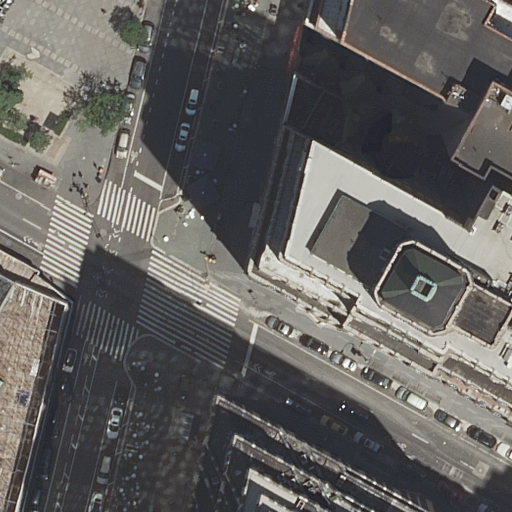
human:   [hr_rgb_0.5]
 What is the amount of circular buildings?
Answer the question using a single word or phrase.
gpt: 0

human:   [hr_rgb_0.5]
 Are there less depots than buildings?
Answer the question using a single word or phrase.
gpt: yes

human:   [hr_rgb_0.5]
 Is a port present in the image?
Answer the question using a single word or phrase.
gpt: no

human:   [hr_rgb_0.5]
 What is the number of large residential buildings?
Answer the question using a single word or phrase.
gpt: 3

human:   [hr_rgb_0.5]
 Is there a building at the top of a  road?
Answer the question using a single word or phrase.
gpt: yes

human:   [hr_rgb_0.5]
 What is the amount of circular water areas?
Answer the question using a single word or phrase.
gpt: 0

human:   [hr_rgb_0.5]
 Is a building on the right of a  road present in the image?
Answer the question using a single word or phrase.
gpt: yes

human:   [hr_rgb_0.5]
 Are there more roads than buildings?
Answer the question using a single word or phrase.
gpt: no

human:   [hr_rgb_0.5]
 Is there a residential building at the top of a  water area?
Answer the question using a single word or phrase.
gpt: no

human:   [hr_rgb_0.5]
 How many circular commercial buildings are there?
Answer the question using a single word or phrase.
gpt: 0

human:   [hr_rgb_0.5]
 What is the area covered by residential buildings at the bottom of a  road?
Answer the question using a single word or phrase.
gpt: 527m2

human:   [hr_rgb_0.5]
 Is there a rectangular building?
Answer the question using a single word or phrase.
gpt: yes

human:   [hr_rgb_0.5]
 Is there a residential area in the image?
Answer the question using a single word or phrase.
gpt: no

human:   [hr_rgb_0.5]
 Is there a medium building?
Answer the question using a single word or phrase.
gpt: yes

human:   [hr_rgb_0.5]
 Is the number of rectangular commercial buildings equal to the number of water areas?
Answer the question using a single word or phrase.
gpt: yes

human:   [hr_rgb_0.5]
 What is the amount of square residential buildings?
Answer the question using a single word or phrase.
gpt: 0

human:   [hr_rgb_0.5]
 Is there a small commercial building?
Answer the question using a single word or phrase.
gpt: no

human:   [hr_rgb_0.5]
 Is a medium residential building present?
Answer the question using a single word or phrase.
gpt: yes

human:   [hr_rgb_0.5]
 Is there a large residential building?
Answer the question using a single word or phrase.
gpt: yes

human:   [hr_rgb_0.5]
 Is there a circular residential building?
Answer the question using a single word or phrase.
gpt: no

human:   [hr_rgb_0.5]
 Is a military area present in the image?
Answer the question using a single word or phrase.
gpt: no

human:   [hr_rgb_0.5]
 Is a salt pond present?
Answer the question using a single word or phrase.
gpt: no

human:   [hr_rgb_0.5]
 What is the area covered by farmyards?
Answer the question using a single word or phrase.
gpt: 0m2

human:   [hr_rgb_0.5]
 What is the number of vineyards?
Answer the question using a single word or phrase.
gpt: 0

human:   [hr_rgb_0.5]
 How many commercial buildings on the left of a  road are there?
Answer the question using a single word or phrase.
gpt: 0

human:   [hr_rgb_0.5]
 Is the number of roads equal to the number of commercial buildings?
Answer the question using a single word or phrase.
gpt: no

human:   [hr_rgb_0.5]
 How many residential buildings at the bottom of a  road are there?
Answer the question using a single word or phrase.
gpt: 2

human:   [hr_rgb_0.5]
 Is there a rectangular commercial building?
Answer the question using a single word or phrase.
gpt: no

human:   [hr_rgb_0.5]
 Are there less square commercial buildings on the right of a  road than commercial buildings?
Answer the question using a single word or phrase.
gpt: no

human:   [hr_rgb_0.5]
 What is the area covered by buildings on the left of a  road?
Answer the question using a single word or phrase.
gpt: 13m2

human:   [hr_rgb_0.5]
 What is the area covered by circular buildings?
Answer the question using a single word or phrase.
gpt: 0m2

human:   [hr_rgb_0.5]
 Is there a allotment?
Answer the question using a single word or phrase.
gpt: no

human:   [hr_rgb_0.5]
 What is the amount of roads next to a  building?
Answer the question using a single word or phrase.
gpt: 3

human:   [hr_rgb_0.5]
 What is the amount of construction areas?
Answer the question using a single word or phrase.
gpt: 0

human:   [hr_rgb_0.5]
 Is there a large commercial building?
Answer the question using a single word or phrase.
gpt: no

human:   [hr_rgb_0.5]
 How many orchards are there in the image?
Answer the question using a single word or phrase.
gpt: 0